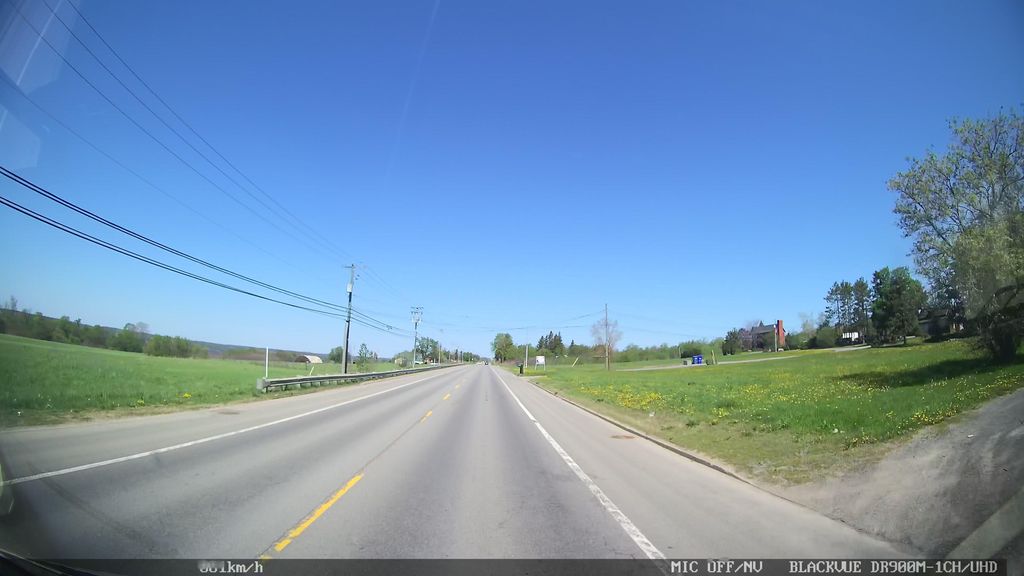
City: ottawa-gatineau